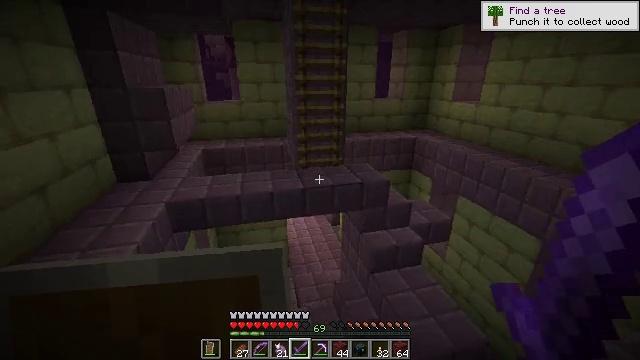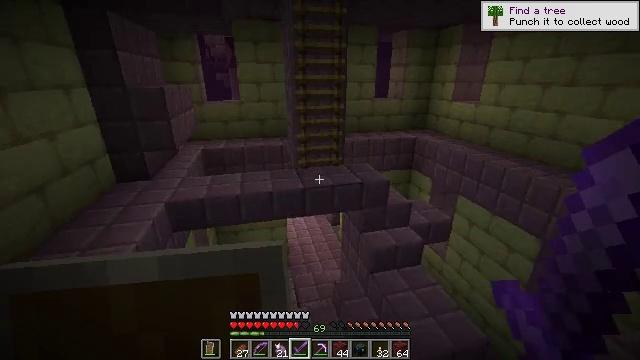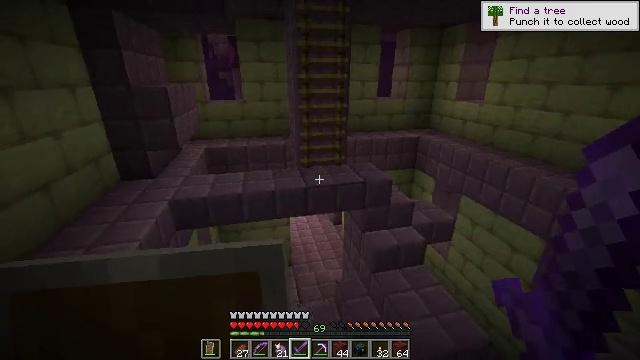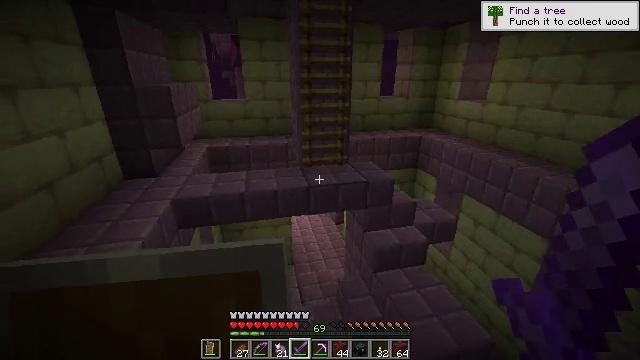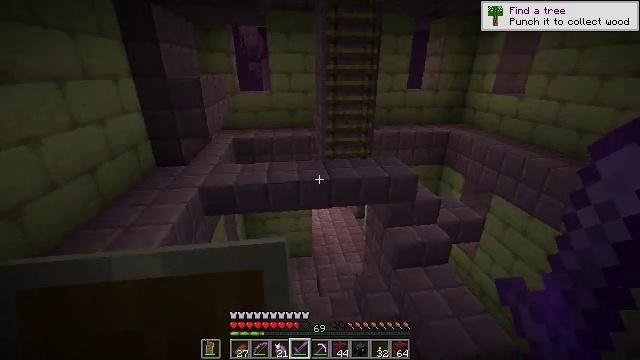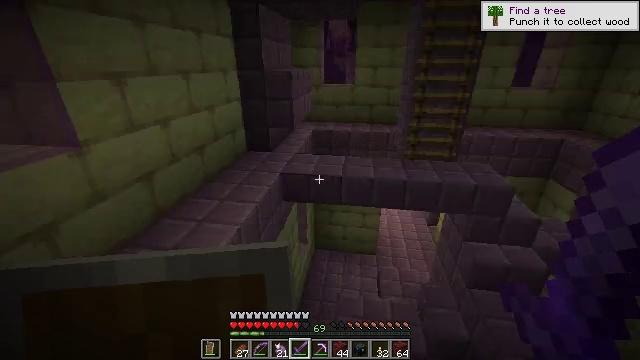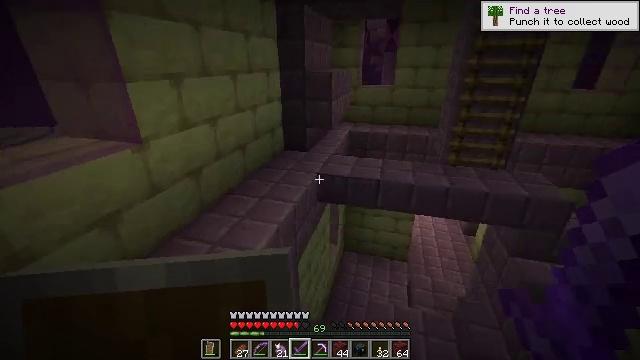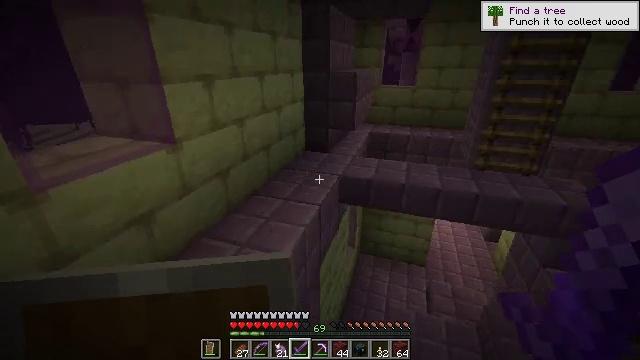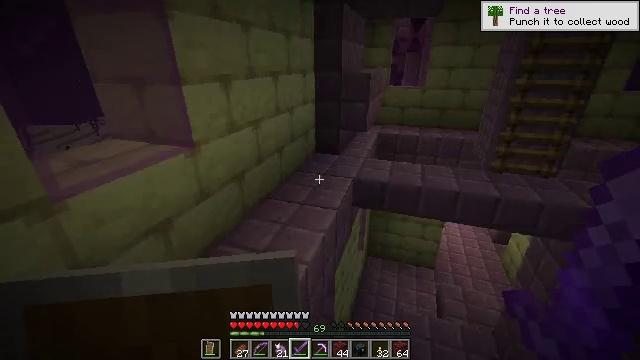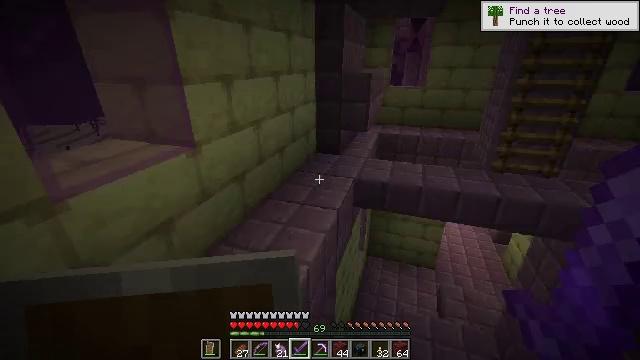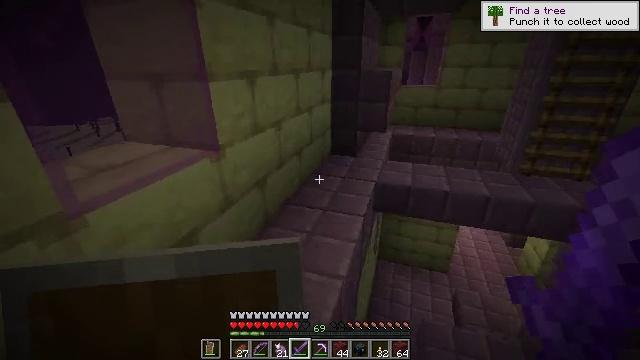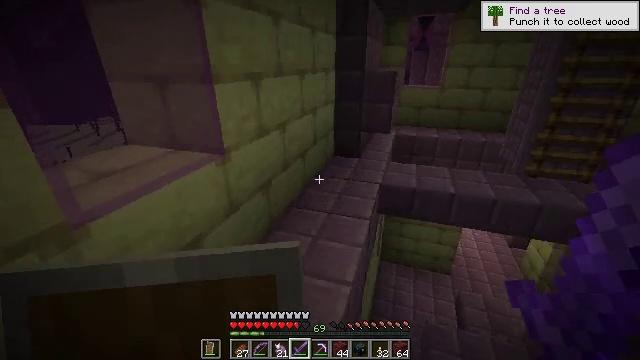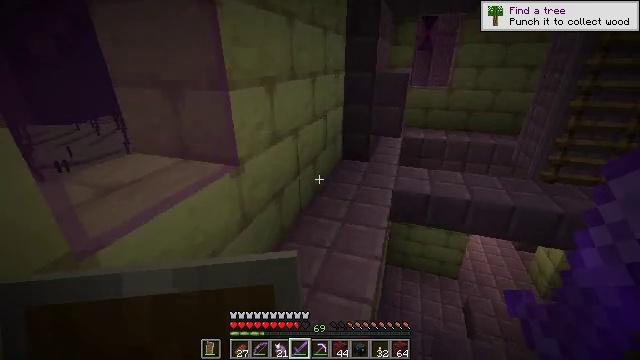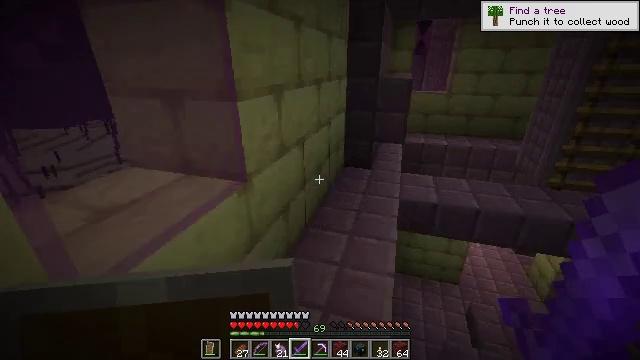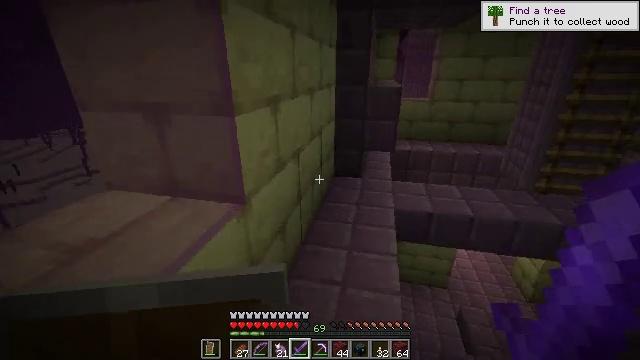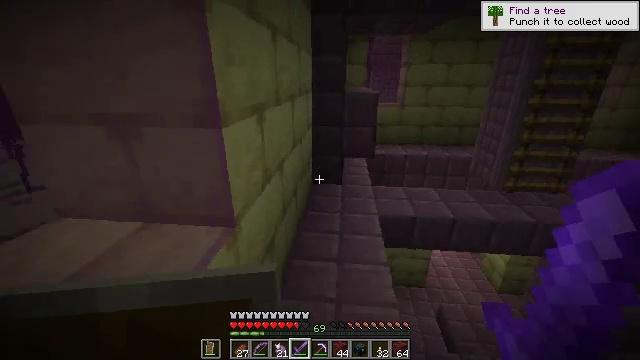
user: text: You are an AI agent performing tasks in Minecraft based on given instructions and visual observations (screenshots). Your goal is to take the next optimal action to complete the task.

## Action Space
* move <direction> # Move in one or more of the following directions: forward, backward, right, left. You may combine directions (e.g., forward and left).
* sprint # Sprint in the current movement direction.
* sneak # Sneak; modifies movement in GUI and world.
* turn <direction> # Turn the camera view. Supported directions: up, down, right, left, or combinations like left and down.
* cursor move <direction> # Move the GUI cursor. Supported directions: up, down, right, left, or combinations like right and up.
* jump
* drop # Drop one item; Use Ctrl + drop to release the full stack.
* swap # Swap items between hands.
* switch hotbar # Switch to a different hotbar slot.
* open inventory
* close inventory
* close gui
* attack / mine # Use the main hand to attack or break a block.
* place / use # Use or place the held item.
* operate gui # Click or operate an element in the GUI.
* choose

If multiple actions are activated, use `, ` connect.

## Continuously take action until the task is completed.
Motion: motion action
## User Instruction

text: Defeat an enderman.
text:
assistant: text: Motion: no_op
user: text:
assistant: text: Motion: no_op
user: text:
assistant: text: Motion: no_op
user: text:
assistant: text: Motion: turn left and down
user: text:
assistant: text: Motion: move left, turn left and down
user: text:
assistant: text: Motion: move left, turn left
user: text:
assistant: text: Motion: move left, turn left
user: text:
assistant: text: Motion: move forward and move left
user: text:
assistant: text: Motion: move forward and move left
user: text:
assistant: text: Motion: move forward and move left
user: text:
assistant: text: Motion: move forward and move left
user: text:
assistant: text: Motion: move forward and move left
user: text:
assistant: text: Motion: move forward and move left, turn right
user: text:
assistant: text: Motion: move forward and move left, turn right and up
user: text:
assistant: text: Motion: move forward and move left, turn right and up
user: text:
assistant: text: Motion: move forward and move left, turn right
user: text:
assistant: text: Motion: move forward
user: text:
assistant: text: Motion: move forward, turn right
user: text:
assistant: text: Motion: move forward, turn right
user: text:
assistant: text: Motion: move forward
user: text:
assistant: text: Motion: move forward
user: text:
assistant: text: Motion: move forward
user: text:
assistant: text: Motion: move forward, turn right
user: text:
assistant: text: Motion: move forward, turn right
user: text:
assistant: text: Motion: move forward and move left, turn right
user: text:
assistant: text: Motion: move forward and move left, turn right
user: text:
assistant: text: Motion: move forward and move left, turn right
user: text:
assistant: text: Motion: move forward and move left, turn right
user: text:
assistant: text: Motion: move forward, turn right and down
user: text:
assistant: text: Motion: move forward, turn right and down